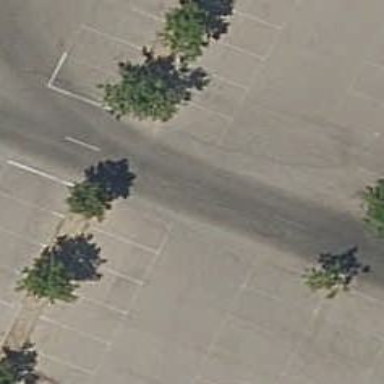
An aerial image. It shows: Parking aisle designated as service road.